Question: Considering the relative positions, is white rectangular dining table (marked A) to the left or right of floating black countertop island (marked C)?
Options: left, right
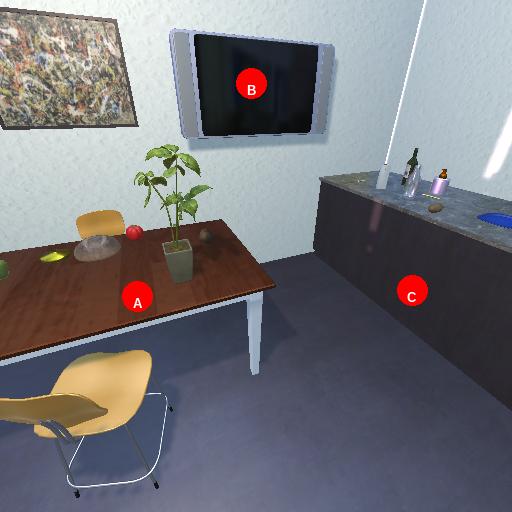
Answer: left